Question: Please tell me what this icon means. I cloned code from GitHub, and now all classes have the icon.

In the figure the arrow shows the icon.
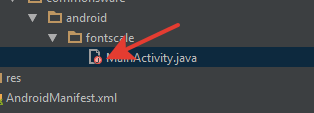
Answer: That icon means that the file is a java class. You do not see with a "C" (class) because you do not have that build variant selected.